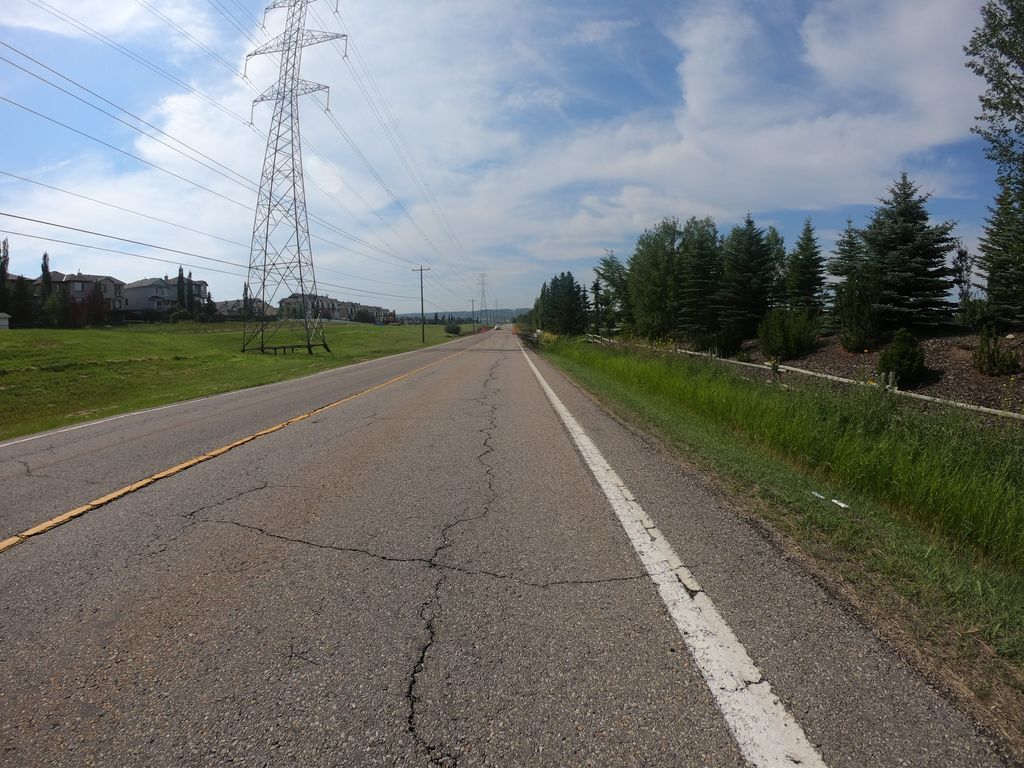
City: calgary